Question: Occurs when simply switching, or opening / closing a tab, and does not revert if "undoing" the tab change. Below gif's on a freshly reinstalled VSCode, though I didn't erase all cache, preferences, etc. when uninstalling.
What is the problem, and how to fix?
---

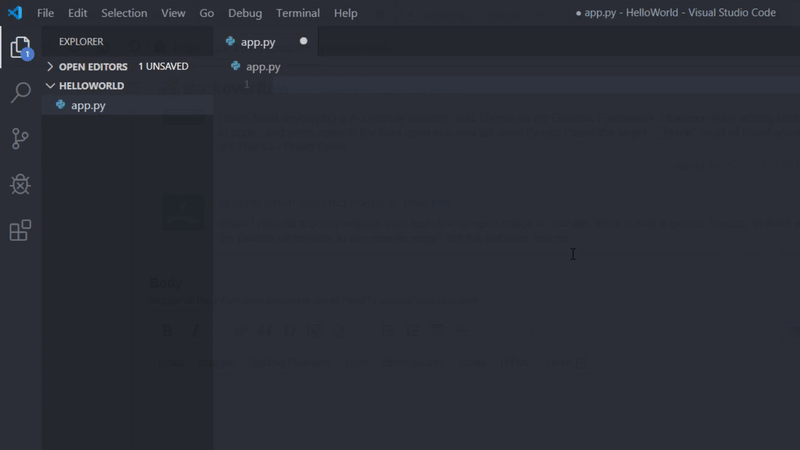
Answer: 'File -> Preferences -> Color Theme' apparently doesn't change global settings, nor do I know what exactly it changes - but I circumvented the problem by changing the '"workbench.colorTheme"' and '"theme-by-language.themes"' values in 'settings.json' to the same color theme name.
I found 'settings.json' via 'File -> Preferences -> Extensions -> JSON -> Edit in settings.json'